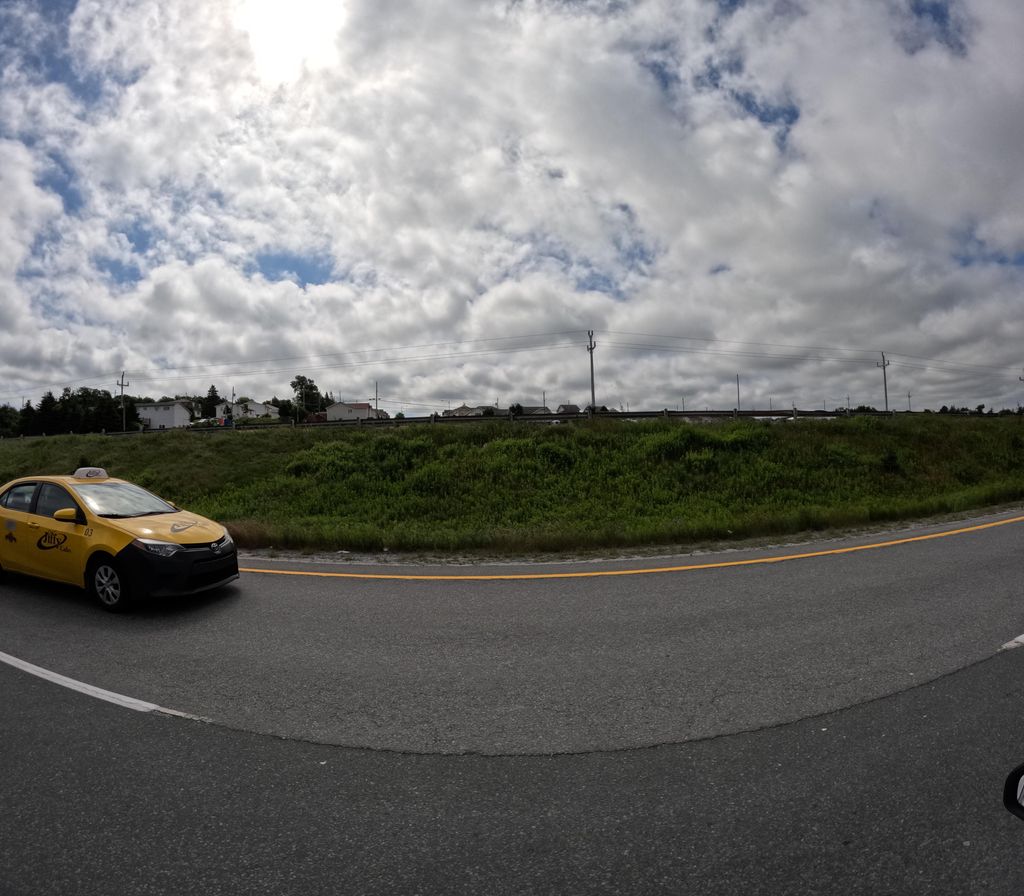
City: st_johns